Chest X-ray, PA view. Patient: 52 years old, sex F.
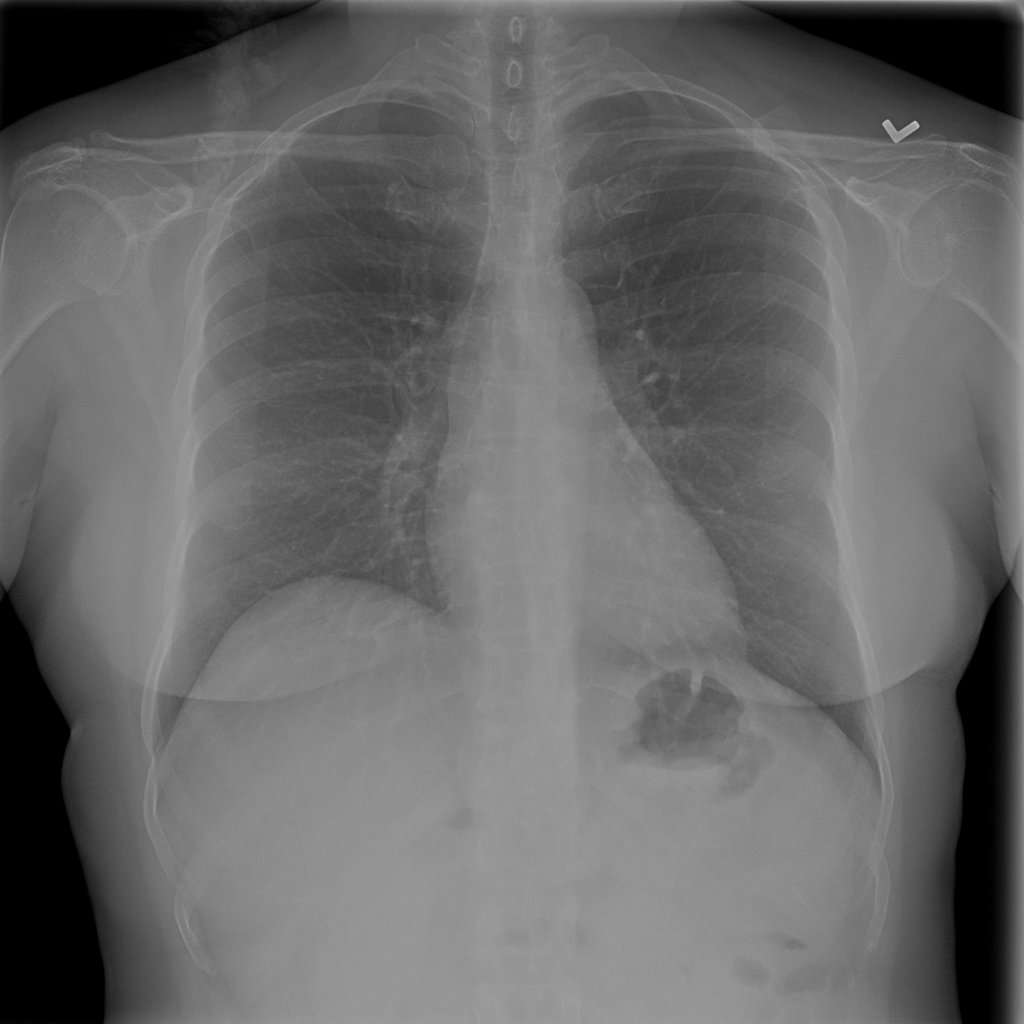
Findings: No Finding